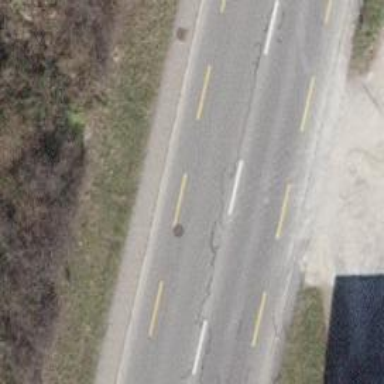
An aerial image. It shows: Primary highway with asphalt surface. It also has lane for cyclists on both sides.